Interaction volume radius: 5 \u00c5
Interaction volume height: 15 \u00c5
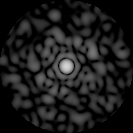
Disorder parameter: 0.7711